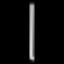
Label: line